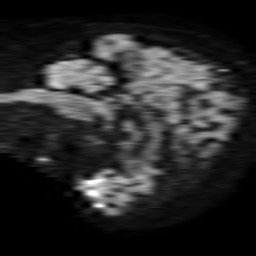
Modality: TRACE
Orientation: sagittal
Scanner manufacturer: philips
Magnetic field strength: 1.5 T
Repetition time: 4.6 s
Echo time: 0.08631 s